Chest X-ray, AP view. Patient: 27 years old, sex M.
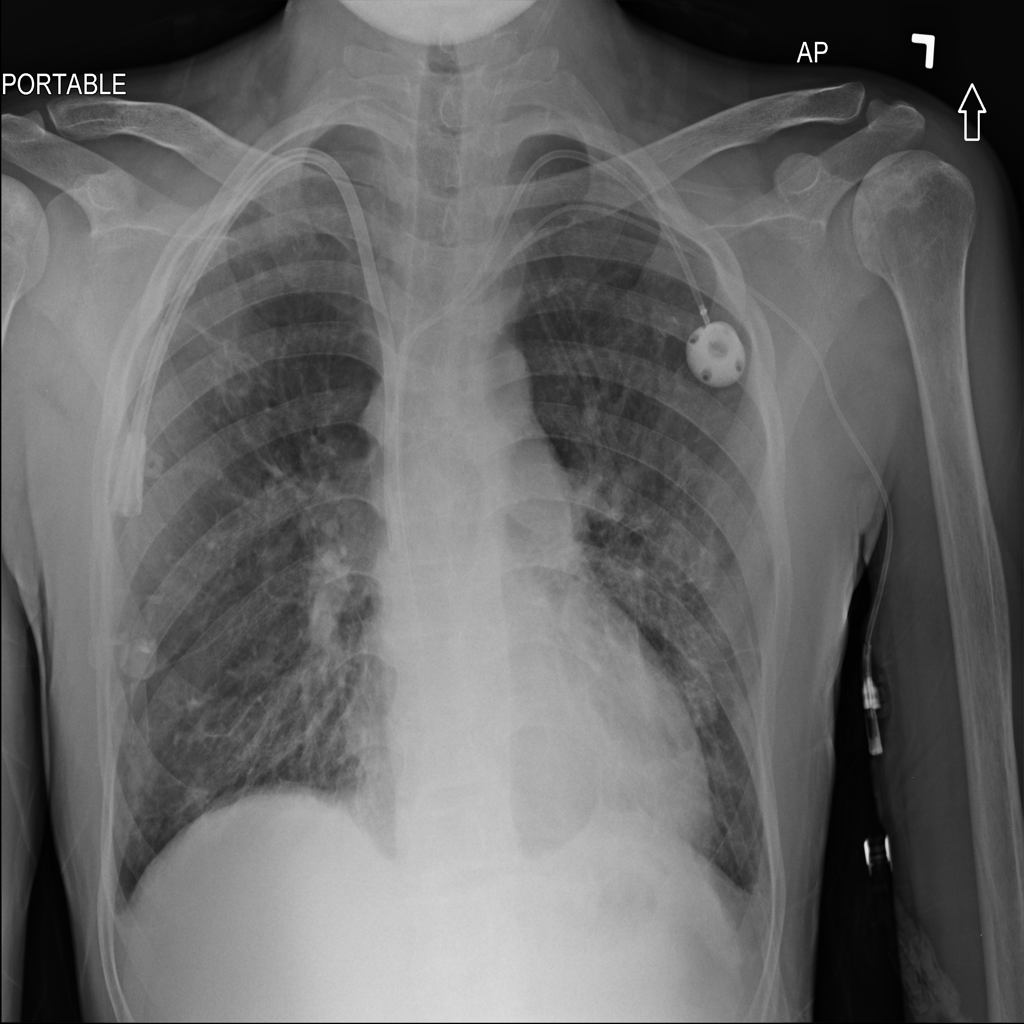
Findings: Pleural_Thickening